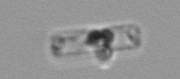
Label: Guinardia_delicatula